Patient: sex F, age 58
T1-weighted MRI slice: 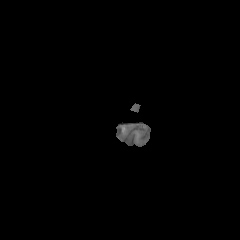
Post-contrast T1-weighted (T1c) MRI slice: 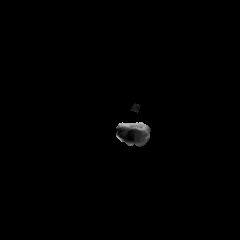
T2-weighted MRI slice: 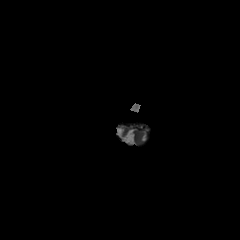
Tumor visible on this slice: no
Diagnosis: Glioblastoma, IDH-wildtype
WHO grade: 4